Field crop: maize
Growth stage: 2
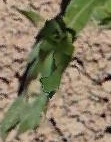
Species: maize